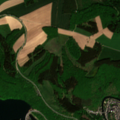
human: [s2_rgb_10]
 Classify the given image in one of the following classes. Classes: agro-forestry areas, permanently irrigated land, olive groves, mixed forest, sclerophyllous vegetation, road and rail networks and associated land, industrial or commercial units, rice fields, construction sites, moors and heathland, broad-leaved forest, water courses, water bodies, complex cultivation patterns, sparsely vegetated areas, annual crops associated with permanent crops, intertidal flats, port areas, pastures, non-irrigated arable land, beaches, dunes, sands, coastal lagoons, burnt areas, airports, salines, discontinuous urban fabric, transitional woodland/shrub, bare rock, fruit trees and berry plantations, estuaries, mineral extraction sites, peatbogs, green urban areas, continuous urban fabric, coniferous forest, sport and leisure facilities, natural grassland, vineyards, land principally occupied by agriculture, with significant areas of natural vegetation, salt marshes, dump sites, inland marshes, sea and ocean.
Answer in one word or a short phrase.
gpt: discontinuous urban fabric, complex cultivation patterns, broad-leaved forest, mixed forest, water bodies